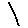
Label: line